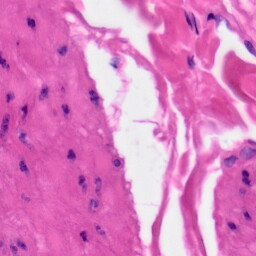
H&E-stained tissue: Skin